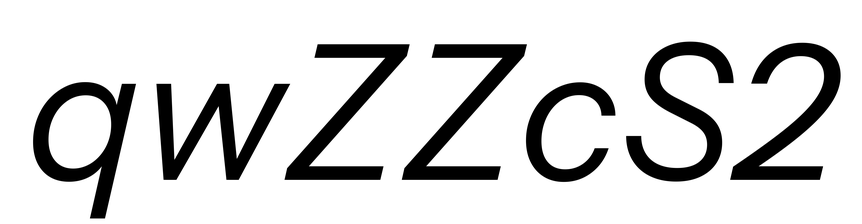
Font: InstrumentSans-Italic_Italic